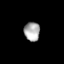
Tissue: skin
Cell type: Epithelial cells
Senescence score: 0.8349
Nuclear area (px): 290
Mean DAPI intensity: 172.755